Field crop: maize
Growth stage: 2
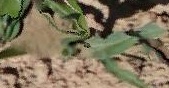
Species: maize